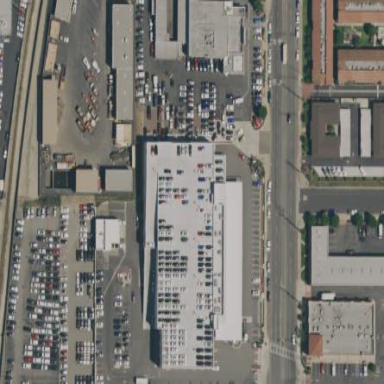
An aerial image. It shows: Building housing car shop.